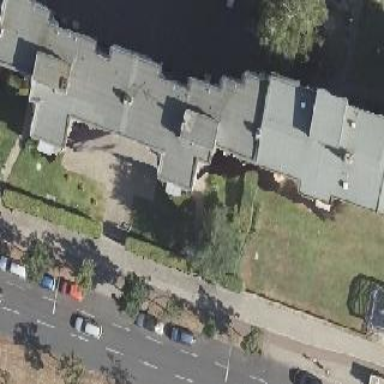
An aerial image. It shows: Flat-roofed residential building.